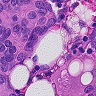
Metastatic tissue present: yes